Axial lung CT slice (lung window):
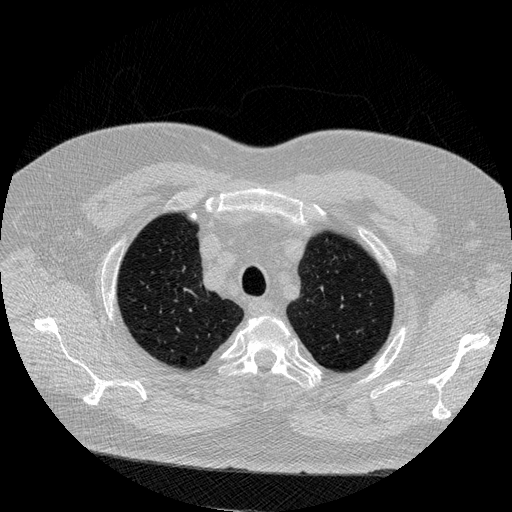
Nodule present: no